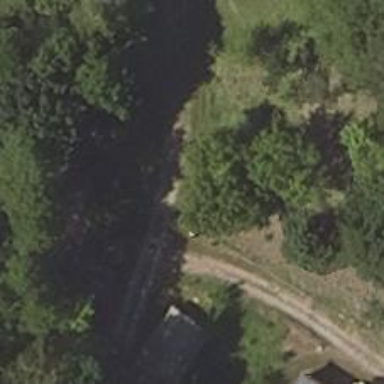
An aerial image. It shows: Track road with grade4 tracktype.